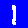
Digit: 1